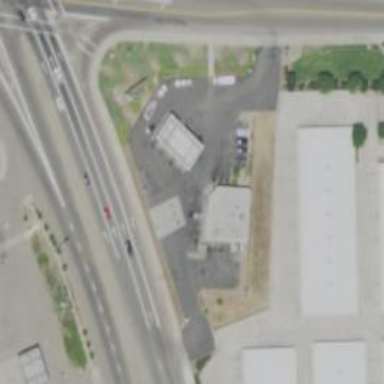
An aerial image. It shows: Convenience shop.